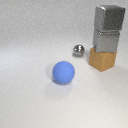
large gray metal cube above large gray metal cube